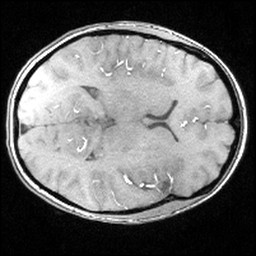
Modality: angio
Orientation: axial
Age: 28
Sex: female
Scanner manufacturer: siemens
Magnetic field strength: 3 T
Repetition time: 0.025 s
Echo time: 0.00334 s